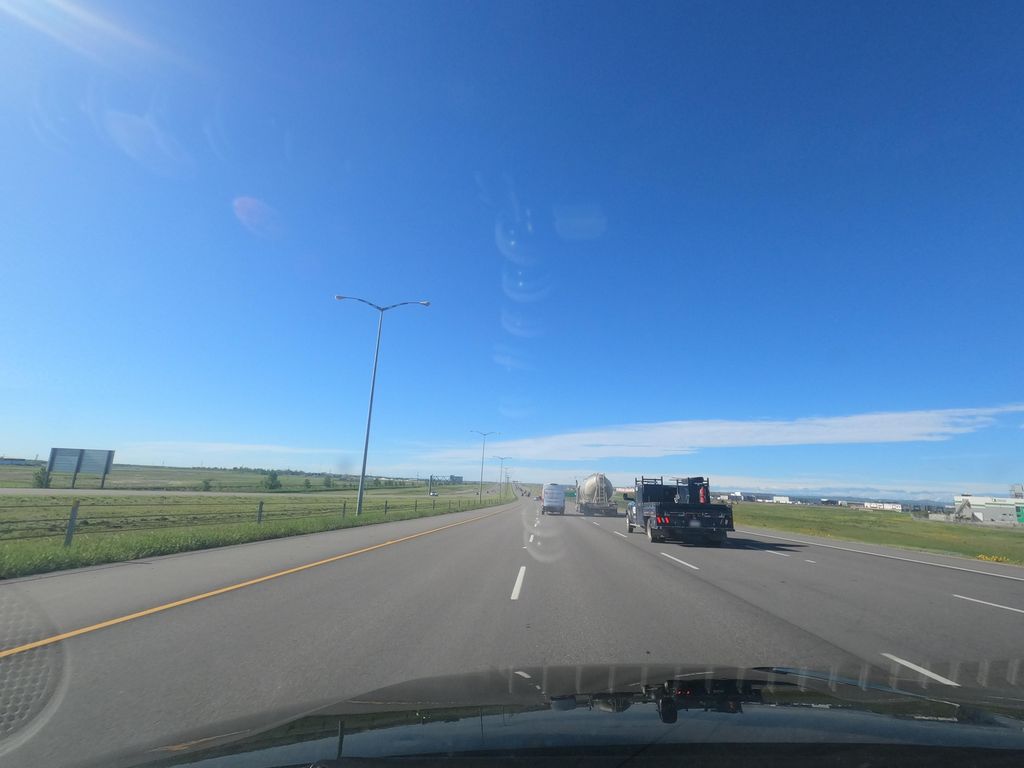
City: calgary